Question: What is the current balance?
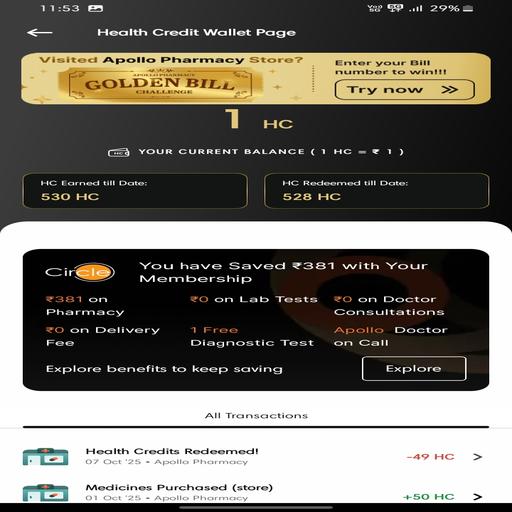
Answer: 1 HC